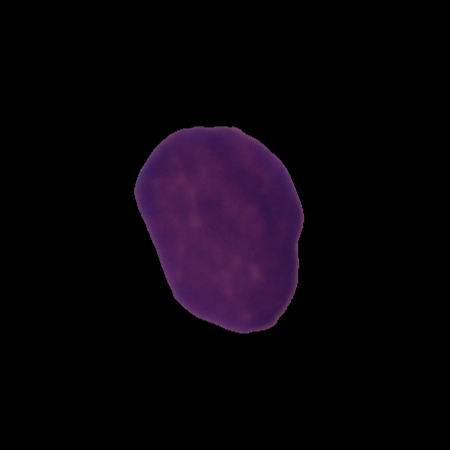
Label: healthy